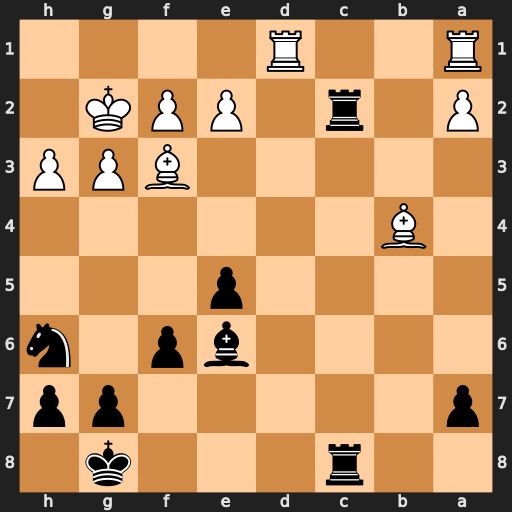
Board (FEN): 2r3k1/p5pp/4bp1n/4p3/1B6/5BPP/P1r1PPK1/R2R4
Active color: b
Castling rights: -
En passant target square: -
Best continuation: e4 Bxe4 R2c4 Bd5 Bxd5+ Rxd5 Rxb4